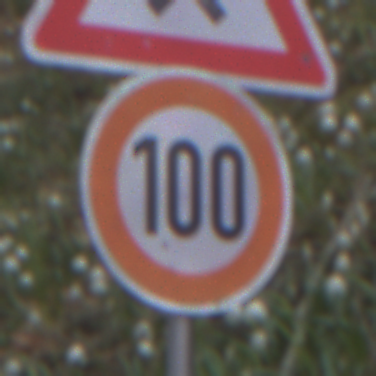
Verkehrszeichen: Geschwindigkeit100
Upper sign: KreuzungOderEinmuendung
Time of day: MorningAfternoon
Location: Outdoor (Nature)
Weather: PartlyCloudy
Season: NotSpecified
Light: Natural